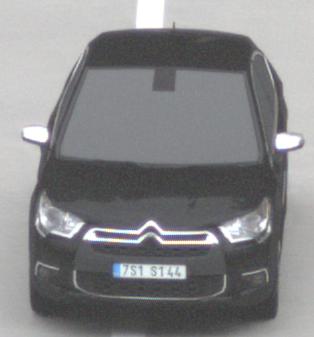
Make: Citroen
Model: DS 4 VTi 120
Detailed model: DS 4
Model produced from: 2011/05
Model produced until: 2015/01
Doors: 5
Color: black
Road condition: wet road
Daytime: morning or afternoon
Contrast: low contrast